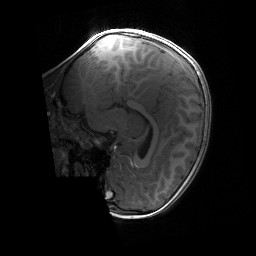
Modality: T1w
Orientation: sagittal
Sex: male
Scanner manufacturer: siemens
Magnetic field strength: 3 T
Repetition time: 1.9 s
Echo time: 0.00243 s